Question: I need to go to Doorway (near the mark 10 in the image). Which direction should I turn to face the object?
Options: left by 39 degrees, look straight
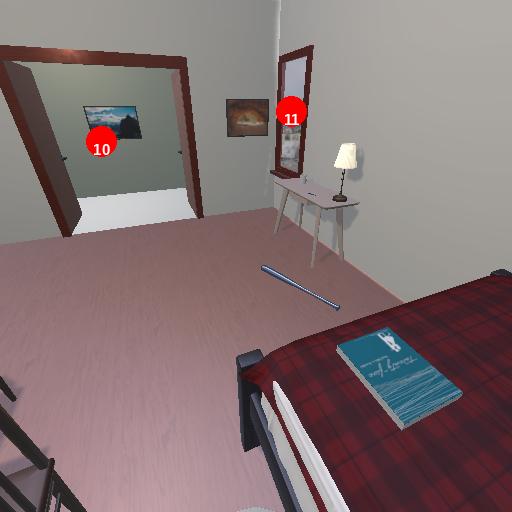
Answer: left by 39 degrees